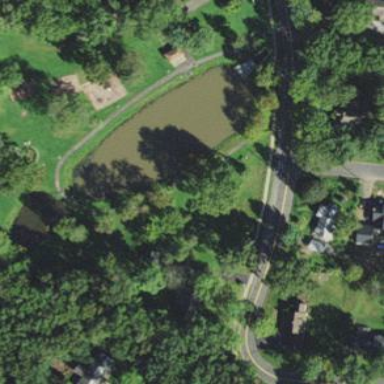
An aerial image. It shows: Pond surrounded by natural water.